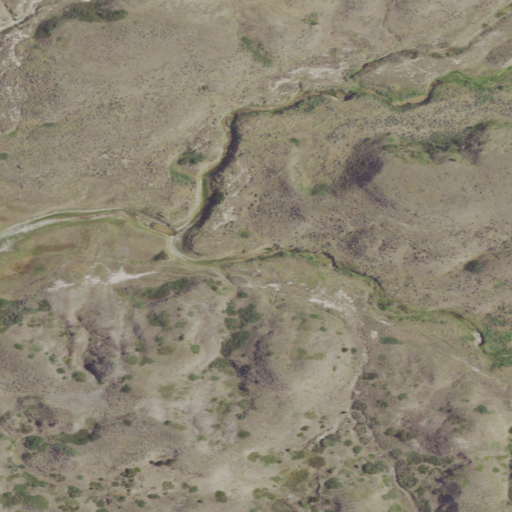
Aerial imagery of valley in Montana named Hilliard Coulee containing only shrub